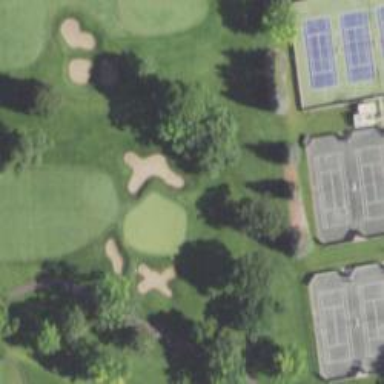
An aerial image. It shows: View of golf hole.